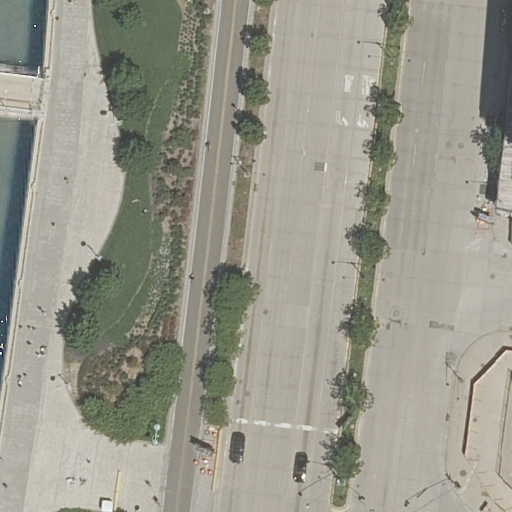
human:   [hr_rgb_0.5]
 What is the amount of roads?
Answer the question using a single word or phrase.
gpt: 13

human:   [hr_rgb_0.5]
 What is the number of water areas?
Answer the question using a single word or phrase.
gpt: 1

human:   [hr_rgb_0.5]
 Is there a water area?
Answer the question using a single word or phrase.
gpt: yes

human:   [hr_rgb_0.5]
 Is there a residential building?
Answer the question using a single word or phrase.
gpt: no

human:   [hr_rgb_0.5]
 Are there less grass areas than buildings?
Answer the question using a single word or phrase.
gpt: no

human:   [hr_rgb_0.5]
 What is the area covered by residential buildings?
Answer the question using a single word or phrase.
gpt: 0m2

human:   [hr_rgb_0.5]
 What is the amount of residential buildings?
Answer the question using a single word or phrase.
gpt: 0

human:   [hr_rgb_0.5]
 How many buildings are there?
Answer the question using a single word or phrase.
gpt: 1

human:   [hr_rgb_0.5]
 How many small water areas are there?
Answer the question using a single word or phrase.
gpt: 0

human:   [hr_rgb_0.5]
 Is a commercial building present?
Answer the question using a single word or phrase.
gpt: no

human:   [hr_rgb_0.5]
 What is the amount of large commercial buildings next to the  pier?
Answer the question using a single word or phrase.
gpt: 0

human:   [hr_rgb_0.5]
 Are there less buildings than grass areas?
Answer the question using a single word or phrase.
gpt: yes

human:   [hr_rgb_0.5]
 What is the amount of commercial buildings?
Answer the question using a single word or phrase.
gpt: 0

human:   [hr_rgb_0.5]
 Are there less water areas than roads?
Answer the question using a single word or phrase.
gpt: yes

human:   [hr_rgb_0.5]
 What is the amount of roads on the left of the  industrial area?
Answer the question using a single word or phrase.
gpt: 13

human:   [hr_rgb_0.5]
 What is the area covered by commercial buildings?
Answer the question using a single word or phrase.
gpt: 0m2

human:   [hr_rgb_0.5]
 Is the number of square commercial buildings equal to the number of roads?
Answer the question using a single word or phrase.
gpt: no

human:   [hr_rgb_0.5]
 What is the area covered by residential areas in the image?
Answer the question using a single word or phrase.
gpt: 10612m2

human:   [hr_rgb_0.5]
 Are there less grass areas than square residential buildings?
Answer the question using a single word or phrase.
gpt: no

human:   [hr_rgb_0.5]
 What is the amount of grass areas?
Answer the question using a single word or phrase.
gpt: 4

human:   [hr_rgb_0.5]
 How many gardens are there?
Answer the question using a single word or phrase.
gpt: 1

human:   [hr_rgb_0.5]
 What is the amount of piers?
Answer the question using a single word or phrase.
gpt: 1

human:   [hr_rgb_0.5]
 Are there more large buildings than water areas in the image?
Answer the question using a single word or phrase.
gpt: no

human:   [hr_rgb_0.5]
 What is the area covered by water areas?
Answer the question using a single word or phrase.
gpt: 408m2

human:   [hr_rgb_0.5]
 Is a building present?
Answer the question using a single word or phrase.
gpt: yes

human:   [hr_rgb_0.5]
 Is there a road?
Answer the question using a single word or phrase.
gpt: yes

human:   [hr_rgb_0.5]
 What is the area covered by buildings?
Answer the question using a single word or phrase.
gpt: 1073m2

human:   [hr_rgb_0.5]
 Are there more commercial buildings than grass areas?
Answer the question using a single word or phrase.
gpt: no

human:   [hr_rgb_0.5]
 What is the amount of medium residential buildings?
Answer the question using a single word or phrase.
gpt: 0

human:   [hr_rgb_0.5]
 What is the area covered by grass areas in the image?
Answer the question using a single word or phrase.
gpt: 902m2

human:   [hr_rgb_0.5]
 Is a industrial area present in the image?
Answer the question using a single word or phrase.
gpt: yes

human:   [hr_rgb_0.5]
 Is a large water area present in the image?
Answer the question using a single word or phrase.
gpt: no

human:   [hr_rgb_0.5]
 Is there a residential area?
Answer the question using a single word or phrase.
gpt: yes

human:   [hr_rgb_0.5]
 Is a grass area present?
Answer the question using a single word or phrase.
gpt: yes

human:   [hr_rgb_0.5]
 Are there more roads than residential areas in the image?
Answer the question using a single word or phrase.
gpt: yes

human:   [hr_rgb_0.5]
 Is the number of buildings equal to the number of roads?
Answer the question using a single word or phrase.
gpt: no

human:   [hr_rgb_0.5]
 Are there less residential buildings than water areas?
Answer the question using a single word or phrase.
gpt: yes

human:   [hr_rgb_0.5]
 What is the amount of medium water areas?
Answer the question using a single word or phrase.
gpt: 1

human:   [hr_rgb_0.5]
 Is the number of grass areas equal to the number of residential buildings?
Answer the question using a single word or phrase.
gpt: no

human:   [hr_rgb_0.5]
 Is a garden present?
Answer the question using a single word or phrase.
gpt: yes

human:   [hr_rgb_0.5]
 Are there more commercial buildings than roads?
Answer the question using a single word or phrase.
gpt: no

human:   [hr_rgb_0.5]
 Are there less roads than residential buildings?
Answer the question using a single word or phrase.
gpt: no

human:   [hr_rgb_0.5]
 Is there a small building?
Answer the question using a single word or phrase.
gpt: no

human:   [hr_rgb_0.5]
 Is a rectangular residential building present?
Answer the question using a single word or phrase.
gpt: no

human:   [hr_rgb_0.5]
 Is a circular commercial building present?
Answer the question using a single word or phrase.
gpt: no

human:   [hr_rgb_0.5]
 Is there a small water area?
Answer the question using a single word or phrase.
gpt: no

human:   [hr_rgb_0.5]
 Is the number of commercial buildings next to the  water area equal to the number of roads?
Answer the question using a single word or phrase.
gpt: no

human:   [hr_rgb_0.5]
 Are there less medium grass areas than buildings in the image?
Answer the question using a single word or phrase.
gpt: no

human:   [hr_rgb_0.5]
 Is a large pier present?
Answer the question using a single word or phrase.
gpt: yes

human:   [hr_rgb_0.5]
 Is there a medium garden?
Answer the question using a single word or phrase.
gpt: yes

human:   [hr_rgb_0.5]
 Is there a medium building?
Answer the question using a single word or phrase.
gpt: no

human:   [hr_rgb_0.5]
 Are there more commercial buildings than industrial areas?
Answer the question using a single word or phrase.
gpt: no

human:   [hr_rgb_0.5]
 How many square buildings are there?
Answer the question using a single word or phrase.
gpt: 0

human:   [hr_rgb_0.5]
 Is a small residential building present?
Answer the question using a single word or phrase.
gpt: no

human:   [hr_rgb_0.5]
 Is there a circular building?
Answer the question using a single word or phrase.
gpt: no

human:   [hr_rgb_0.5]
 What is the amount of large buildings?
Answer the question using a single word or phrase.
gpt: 1

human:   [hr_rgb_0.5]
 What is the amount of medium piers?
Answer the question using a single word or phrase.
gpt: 0

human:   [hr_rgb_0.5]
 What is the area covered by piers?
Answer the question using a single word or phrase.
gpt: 1030m2

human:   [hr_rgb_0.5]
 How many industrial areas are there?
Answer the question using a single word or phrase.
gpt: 1

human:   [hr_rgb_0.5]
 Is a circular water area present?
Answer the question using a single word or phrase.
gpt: no

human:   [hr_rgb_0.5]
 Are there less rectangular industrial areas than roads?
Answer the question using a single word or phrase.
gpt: yes

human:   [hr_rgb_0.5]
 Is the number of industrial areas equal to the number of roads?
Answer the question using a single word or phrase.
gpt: no

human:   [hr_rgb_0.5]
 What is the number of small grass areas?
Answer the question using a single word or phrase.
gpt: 1

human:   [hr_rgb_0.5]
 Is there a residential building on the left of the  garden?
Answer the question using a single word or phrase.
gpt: no